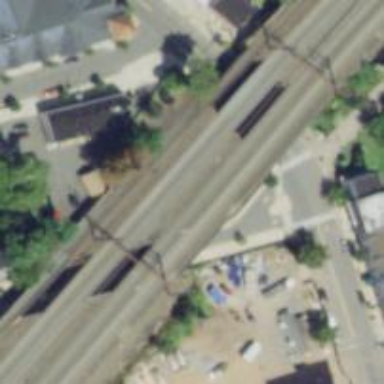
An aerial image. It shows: Bridge with electrified railway tracks featuring contact line.